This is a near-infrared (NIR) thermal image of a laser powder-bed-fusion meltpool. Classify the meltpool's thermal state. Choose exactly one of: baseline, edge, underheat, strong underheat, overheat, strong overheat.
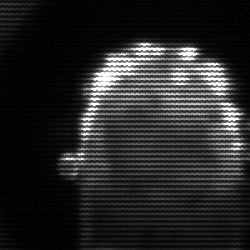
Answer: baseline